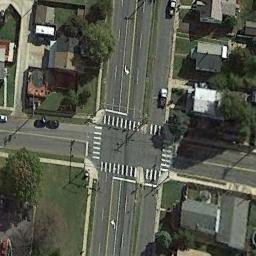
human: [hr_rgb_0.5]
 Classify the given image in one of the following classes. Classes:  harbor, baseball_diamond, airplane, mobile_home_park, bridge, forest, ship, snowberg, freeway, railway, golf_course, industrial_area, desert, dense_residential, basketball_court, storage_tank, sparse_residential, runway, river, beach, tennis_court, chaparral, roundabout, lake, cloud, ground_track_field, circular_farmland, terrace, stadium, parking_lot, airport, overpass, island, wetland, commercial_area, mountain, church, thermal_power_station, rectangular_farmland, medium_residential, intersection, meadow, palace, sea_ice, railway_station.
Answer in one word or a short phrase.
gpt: intersection